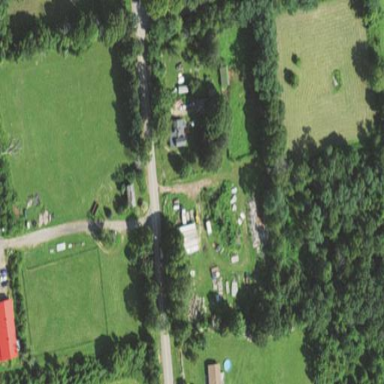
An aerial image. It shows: Animal shelter.